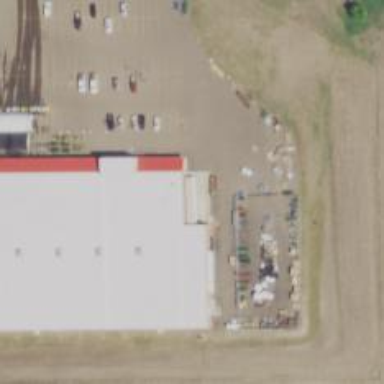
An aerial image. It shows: Agrarian shop located within building.